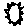
Label: sun